Question: In our application we use several background workers which are executed using 'SERVICENAME__bgw.RunWorkerAsync()' where SERVICENAME is one of several different background worker processes executed by different timers.
We recently saw this error message that was shown after an unhandled error to the top of the call stack:

My question is, would that error message (which expects a click by a user) the entire application, or just the process that started it?
In other words, would all the other concurrent background workers always wait for user input before continuing, or would they carry on because they were not in the same thread?
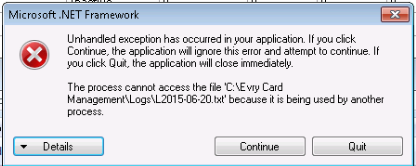
Answer: The other threads will carry on. Only the thread used by the 'BackgroundWorker' will crash.
An unhandled exception will be thrown. Since there is no exception handling in the event handler, it will get caught by the CLR as a last resort. This will not influence other threads.